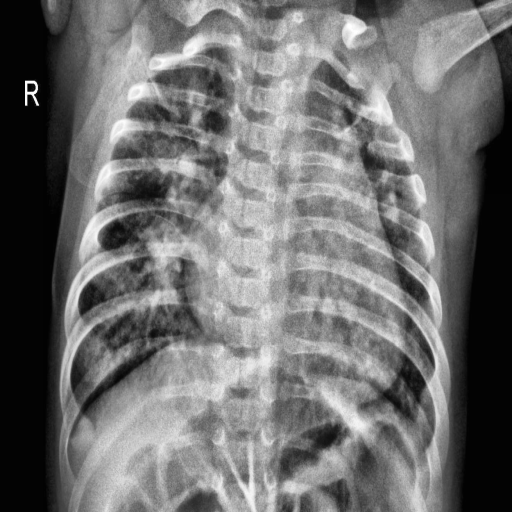
Finding: PNEUMONIA